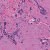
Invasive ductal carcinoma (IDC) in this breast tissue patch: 0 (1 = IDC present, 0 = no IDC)